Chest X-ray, PA view. Patient: 32 years old, sex F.
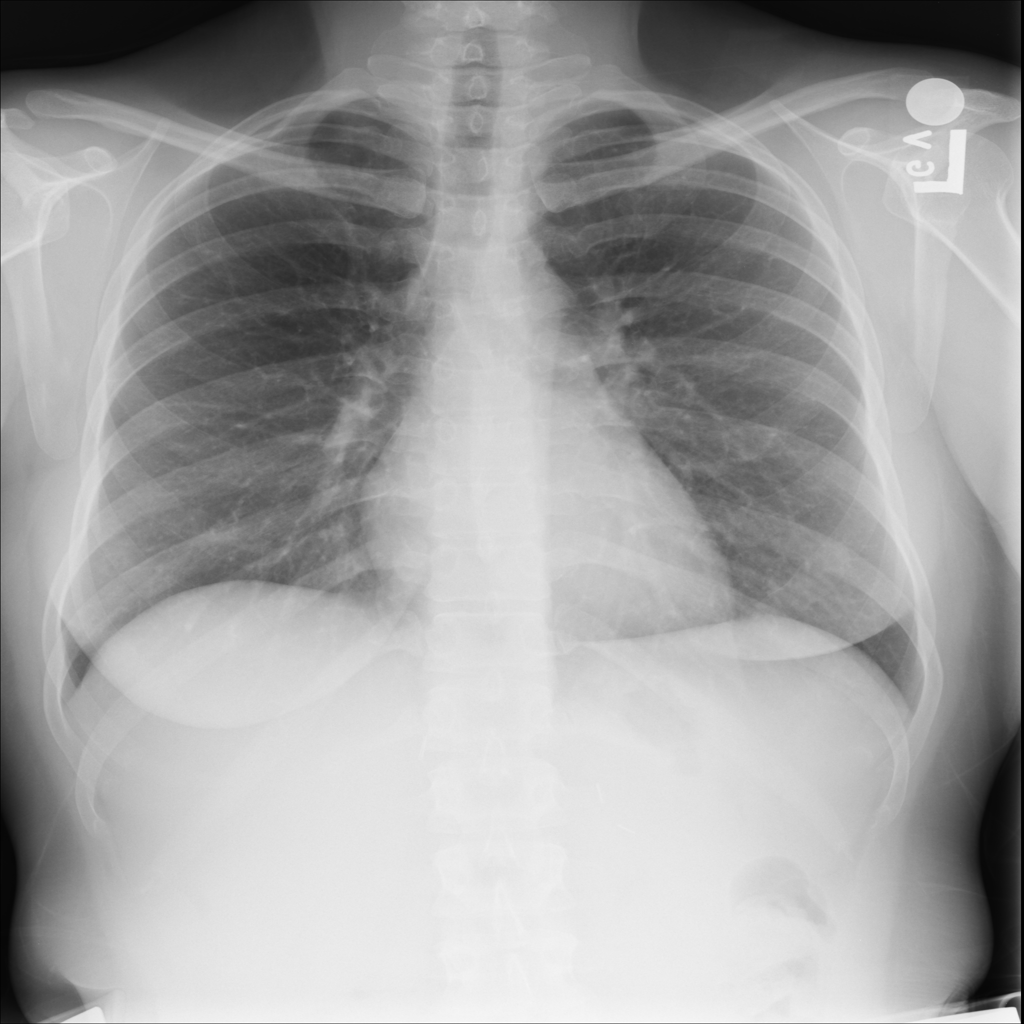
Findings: No Finding